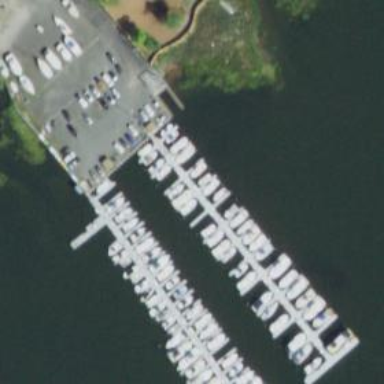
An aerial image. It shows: Pier with mooring facilities.